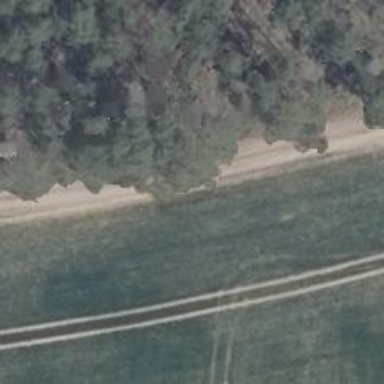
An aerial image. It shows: Sandy track with grade4 tracktype.